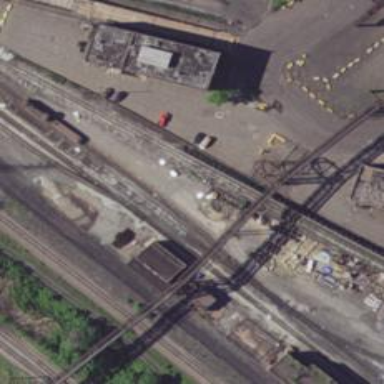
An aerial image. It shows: Railway yard.